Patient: sex M, age 22
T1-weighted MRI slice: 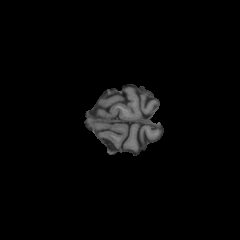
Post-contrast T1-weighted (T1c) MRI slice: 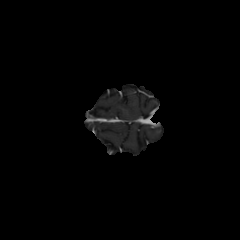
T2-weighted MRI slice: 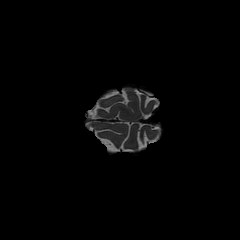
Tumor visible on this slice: no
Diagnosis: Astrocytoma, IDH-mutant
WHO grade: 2